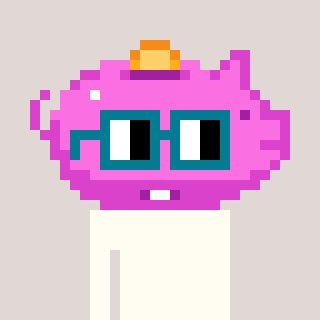
a pixel art character with square dark green glasses, a piggybank-shaped head and a grayscale-colored body on a warm background